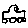
Label: car